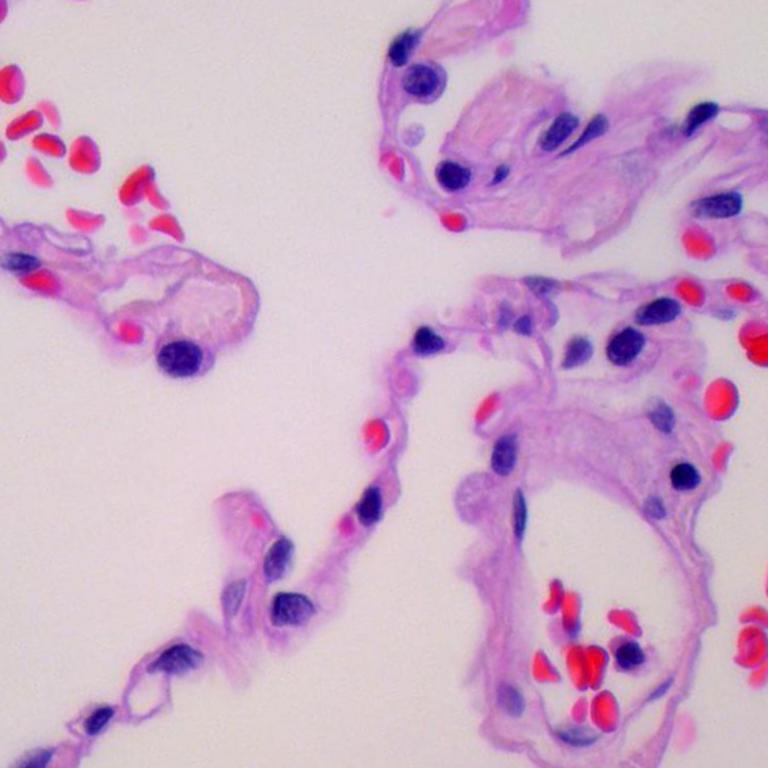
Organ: lung
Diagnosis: benign